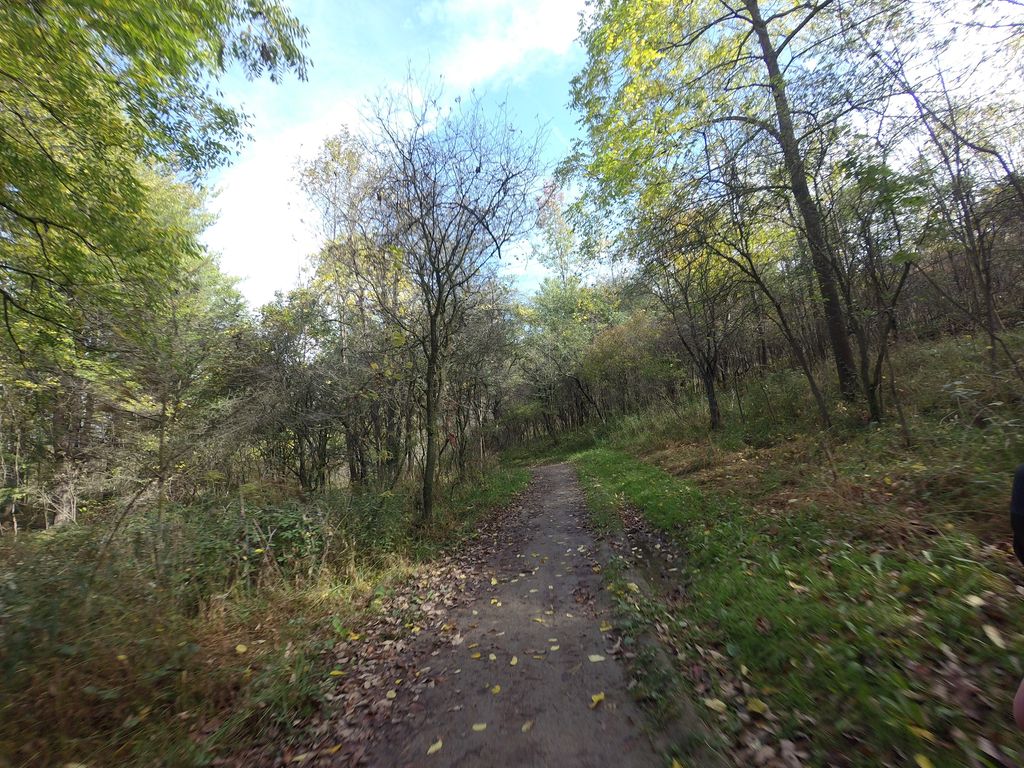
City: hamilton